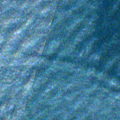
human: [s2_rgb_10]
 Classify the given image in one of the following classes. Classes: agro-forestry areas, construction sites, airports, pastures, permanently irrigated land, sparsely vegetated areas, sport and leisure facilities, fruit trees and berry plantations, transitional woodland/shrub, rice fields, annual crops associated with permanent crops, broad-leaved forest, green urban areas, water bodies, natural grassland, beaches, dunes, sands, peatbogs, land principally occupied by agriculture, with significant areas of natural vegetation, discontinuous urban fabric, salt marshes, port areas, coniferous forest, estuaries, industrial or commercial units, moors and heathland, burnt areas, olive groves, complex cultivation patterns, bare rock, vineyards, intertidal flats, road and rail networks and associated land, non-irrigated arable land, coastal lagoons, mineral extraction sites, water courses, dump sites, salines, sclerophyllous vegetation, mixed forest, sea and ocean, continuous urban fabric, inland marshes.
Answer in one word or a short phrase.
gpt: sea and ocean